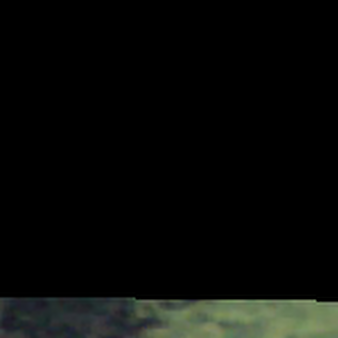
Label: other